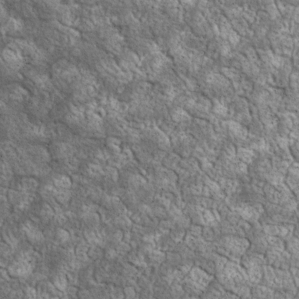
Label: non_frost